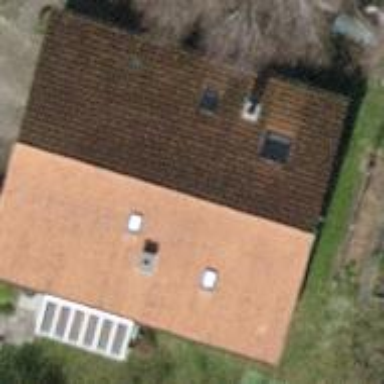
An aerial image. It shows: Detached building with tiled roof.